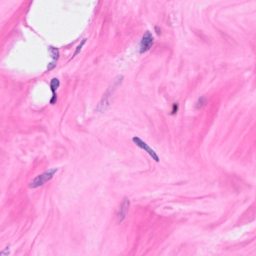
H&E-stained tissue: Breast